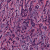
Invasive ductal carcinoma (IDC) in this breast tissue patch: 1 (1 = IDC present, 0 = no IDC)